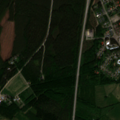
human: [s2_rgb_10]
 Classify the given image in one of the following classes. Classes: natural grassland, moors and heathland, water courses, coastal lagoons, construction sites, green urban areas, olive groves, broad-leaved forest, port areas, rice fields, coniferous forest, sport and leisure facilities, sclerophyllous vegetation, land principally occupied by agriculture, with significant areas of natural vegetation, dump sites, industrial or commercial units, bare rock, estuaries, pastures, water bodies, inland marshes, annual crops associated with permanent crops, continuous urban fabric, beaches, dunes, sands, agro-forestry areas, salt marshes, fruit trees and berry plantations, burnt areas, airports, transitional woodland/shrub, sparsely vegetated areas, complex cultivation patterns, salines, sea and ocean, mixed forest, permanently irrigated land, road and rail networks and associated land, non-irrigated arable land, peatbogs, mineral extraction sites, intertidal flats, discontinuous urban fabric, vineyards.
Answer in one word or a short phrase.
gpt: discontinuous urban fabric, non-irrigated arable land, broad-leaved forest, coniferous forest, mixed forest